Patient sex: M
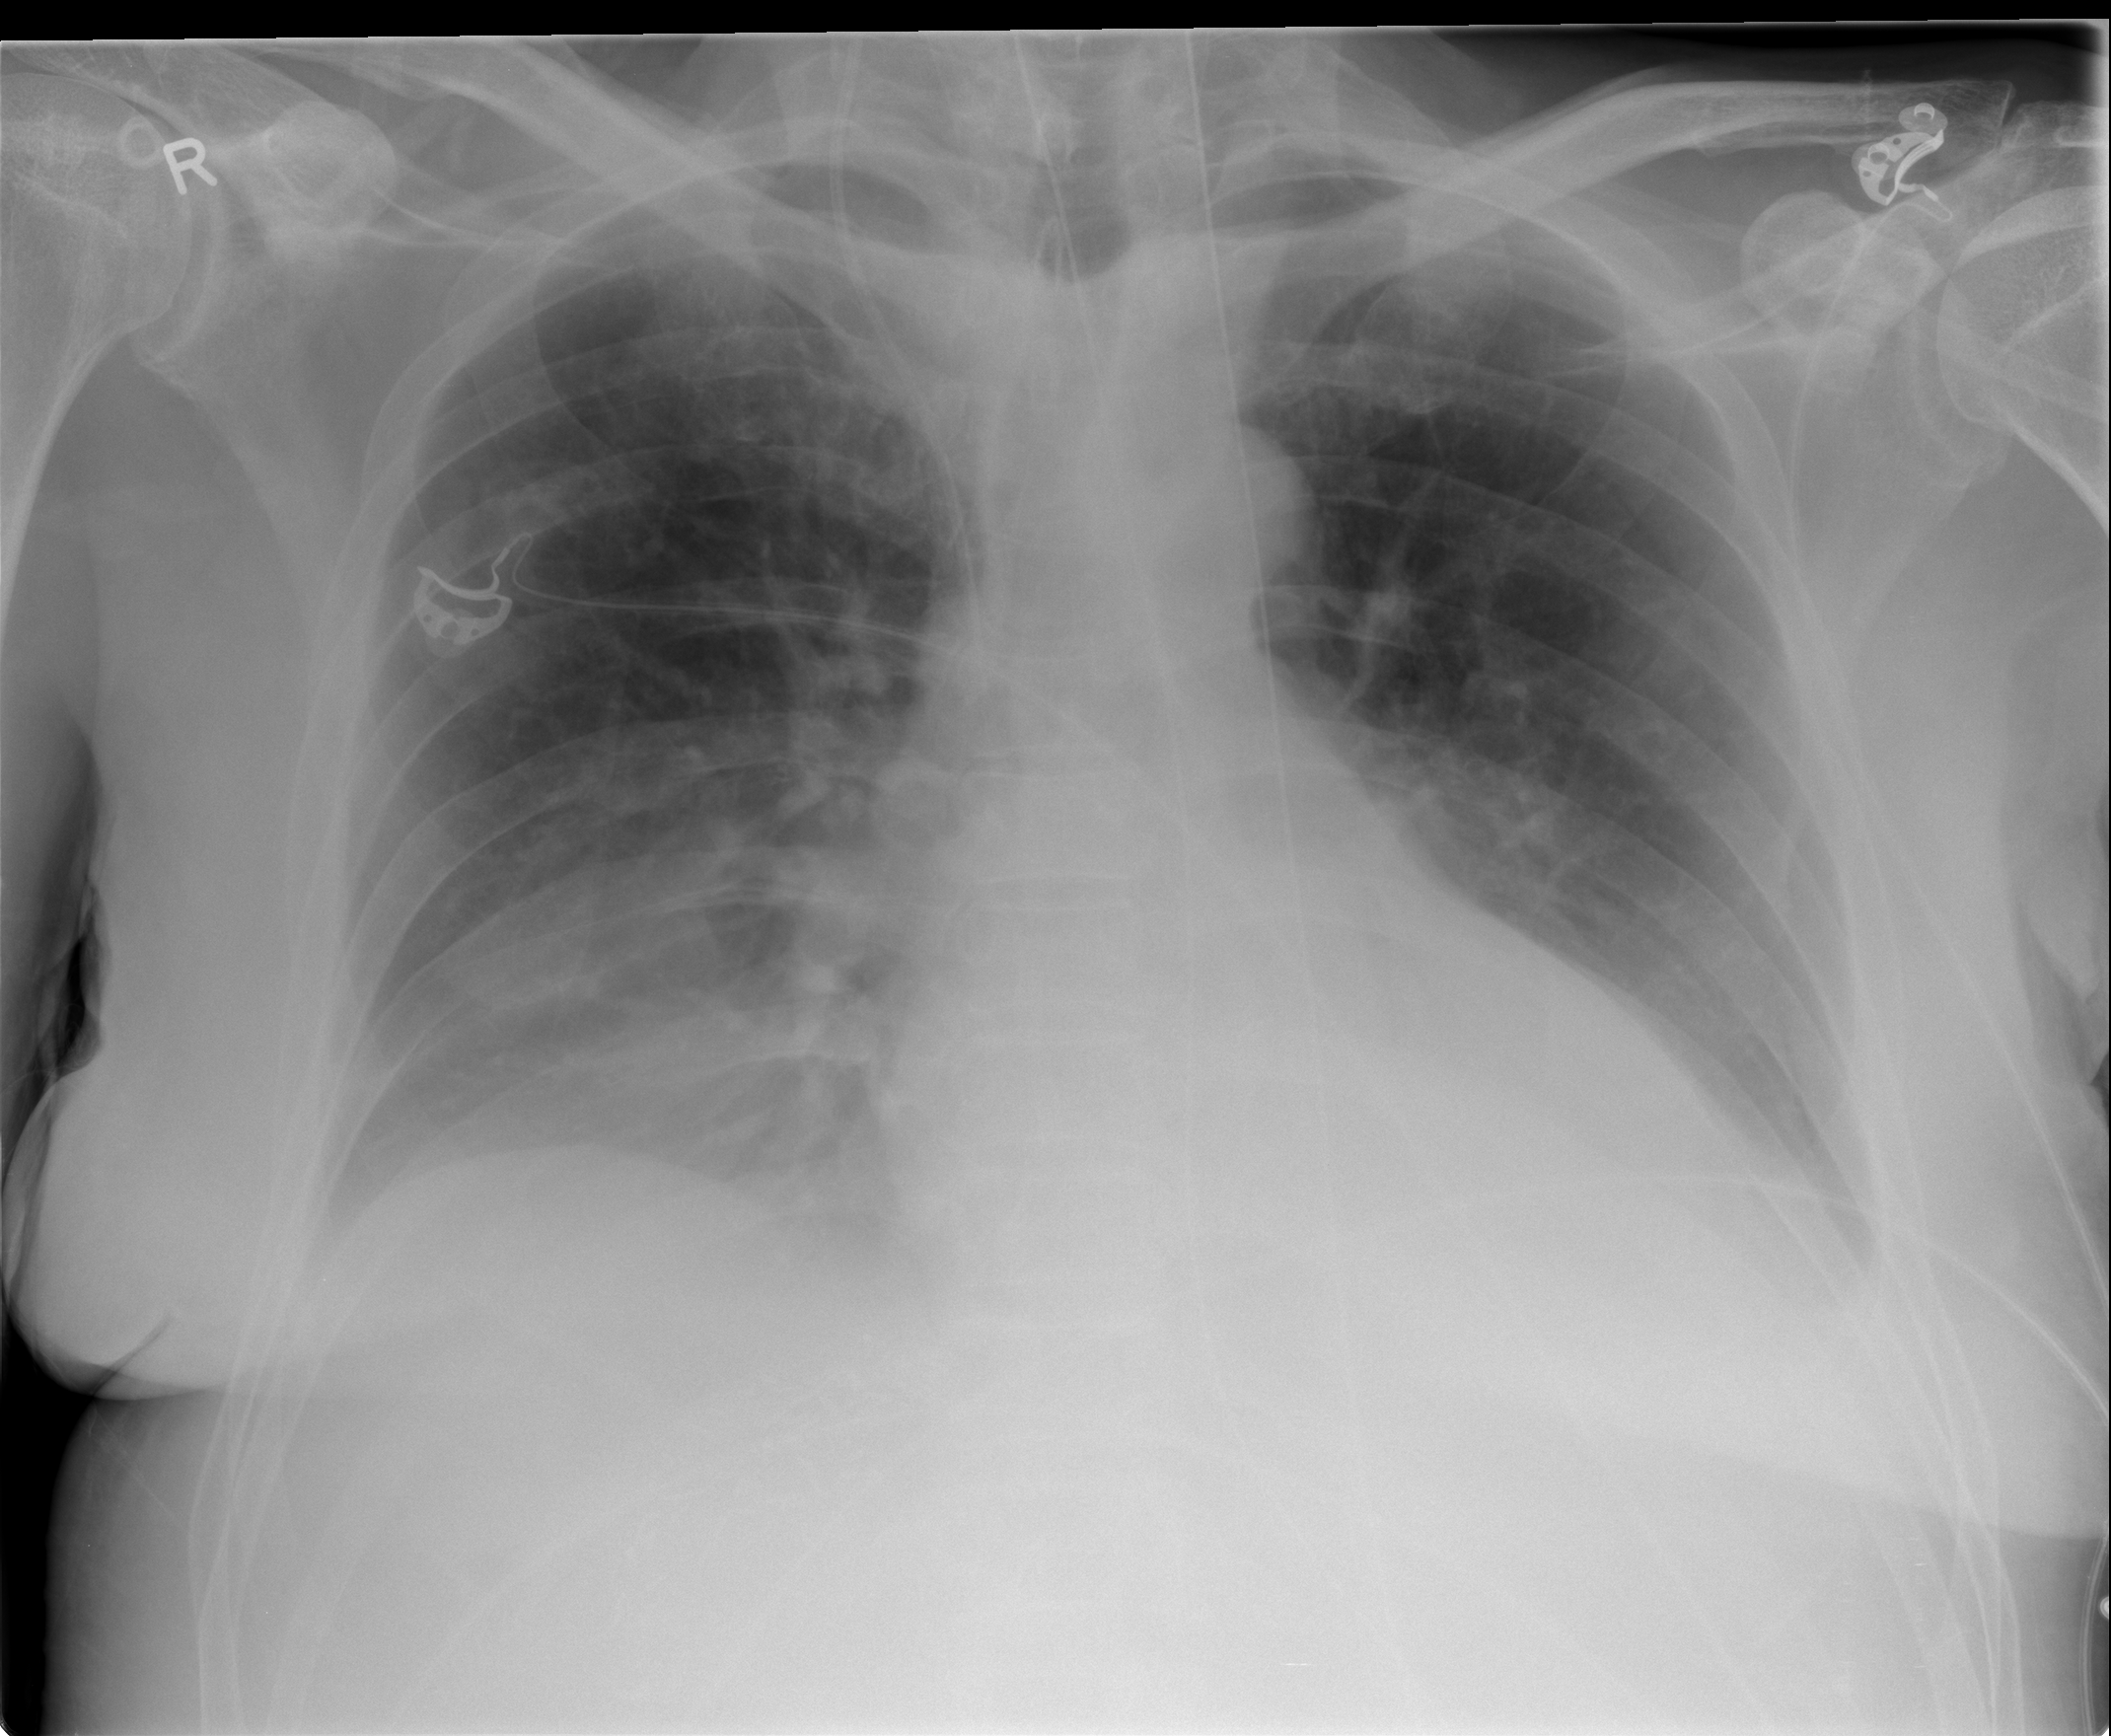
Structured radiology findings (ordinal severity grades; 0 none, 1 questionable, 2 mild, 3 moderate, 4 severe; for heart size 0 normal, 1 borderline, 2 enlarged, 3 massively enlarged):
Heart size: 0
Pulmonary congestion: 0
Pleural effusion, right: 2
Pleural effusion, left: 2
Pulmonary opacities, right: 0
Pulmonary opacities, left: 0
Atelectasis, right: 2
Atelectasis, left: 2